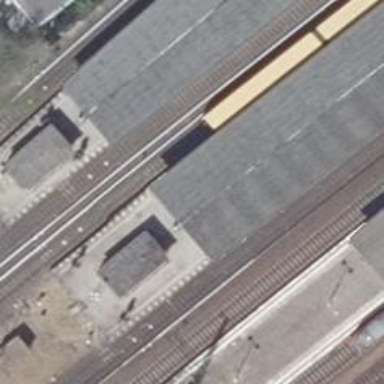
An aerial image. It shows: Platform edge at railway station.